Field crop: maize
Growth stage: 2
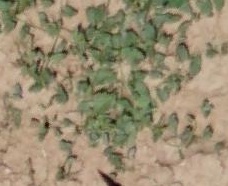
Species: convolvulus